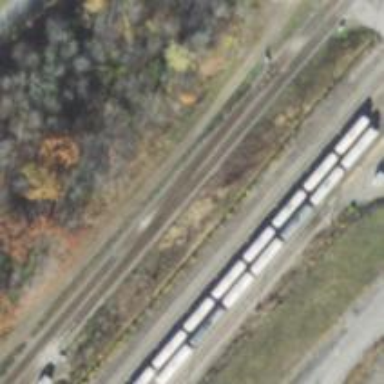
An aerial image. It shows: Railway yard in service.